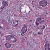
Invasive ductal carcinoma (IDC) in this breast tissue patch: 1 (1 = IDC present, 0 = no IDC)